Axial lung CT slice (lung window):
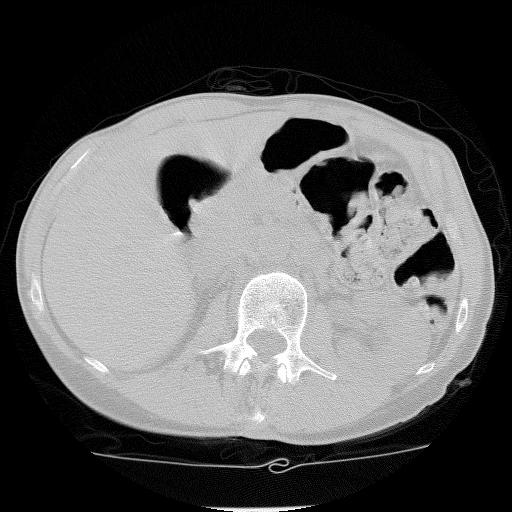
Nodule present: no